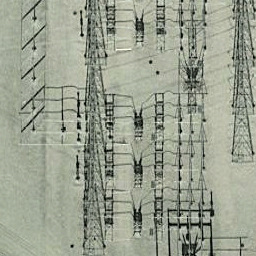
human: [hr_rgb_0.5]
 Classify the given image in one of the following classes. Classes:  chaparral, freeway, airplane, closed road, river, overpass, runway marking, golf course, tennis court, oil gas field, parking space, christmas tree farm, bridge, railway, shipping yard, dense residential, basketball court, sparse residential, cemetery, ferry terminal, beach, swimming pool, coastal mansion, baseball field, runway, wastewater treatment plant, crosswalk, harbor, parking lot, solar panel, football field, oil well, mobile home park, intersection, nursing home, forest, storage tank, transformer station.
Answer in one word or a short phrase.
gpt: transformer station